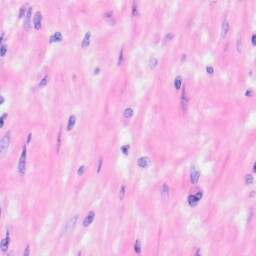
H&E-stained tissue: Kidney